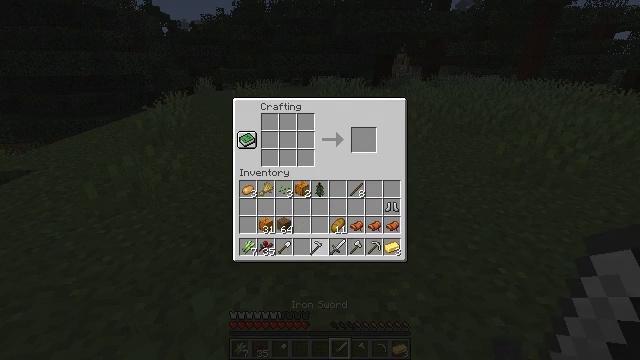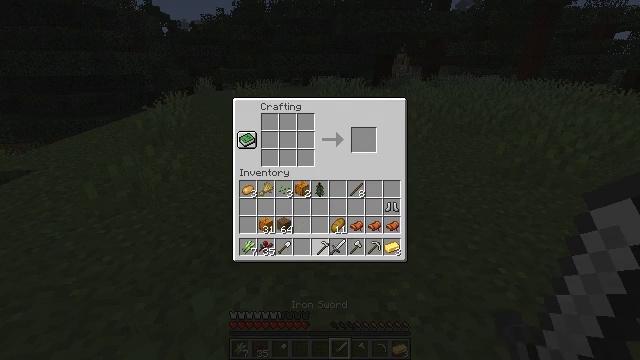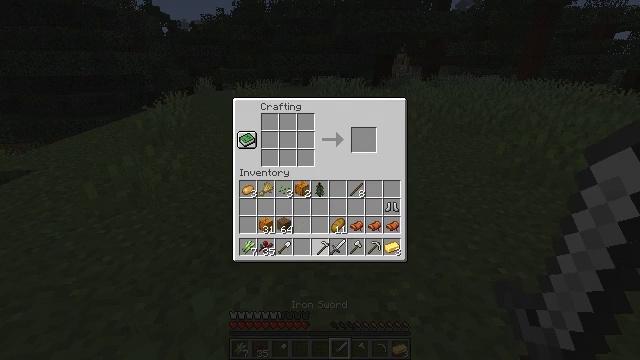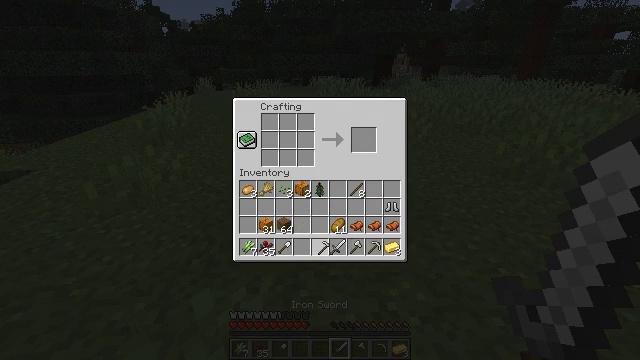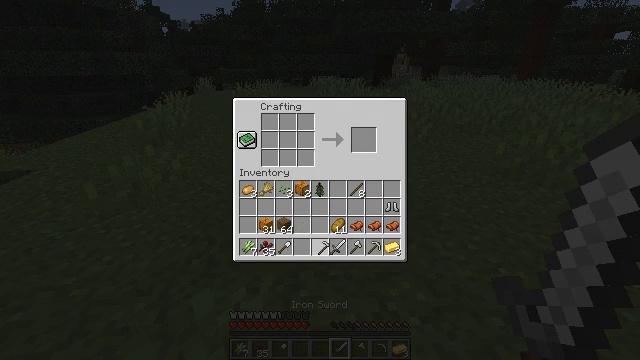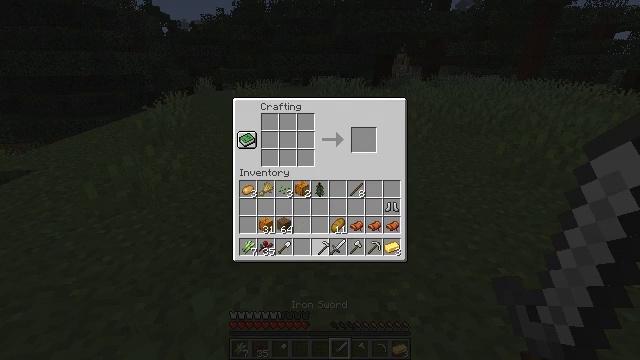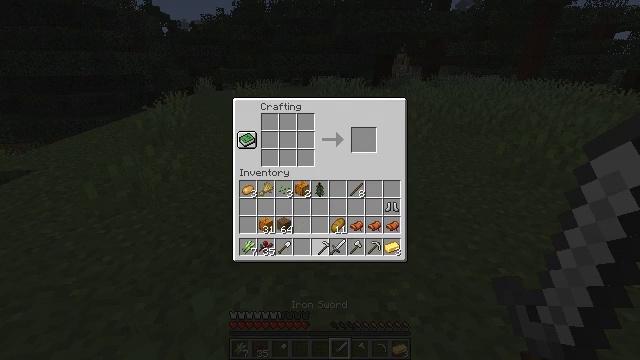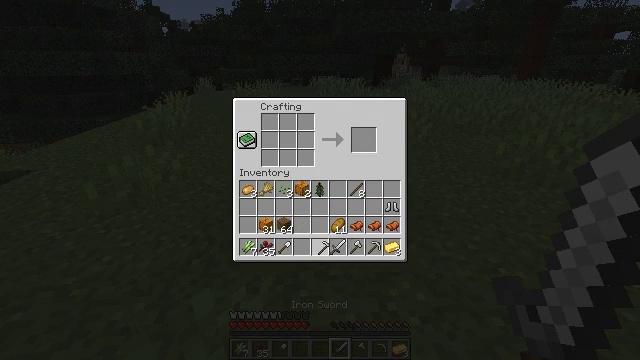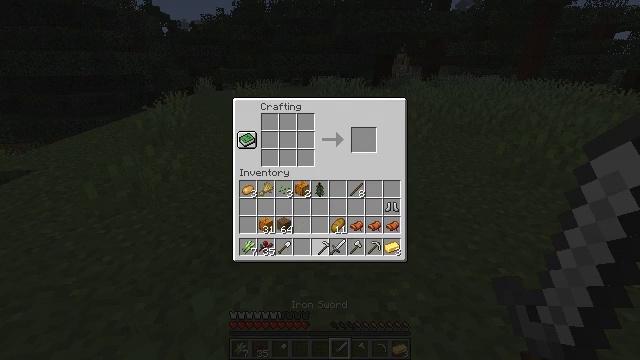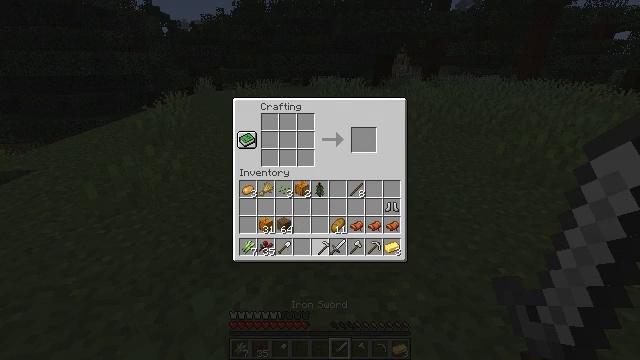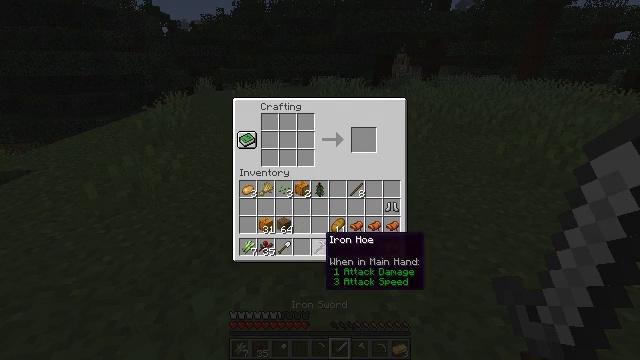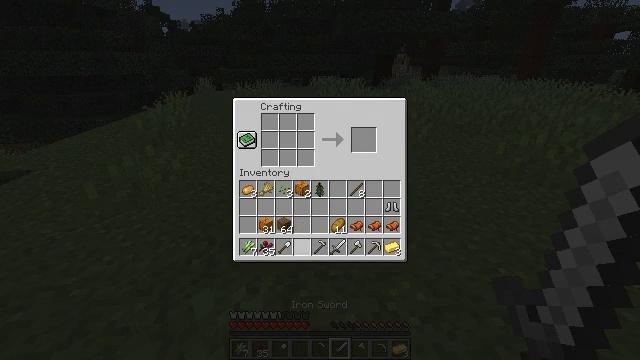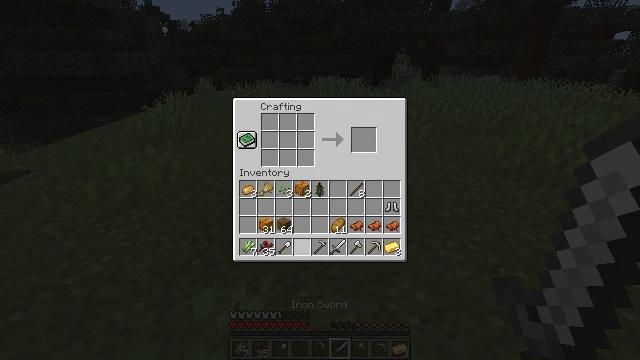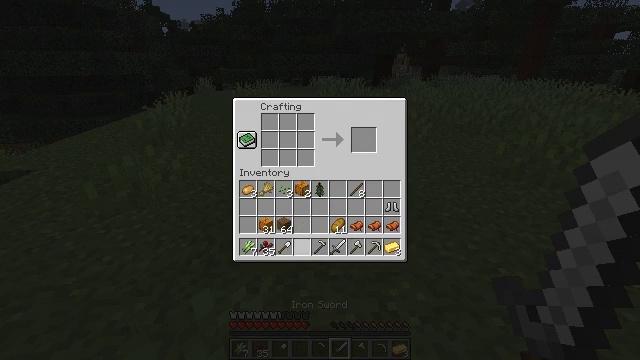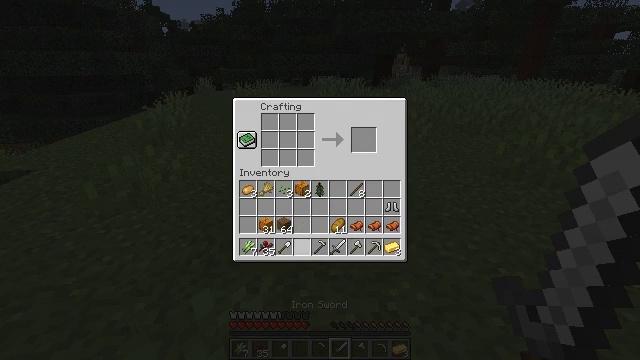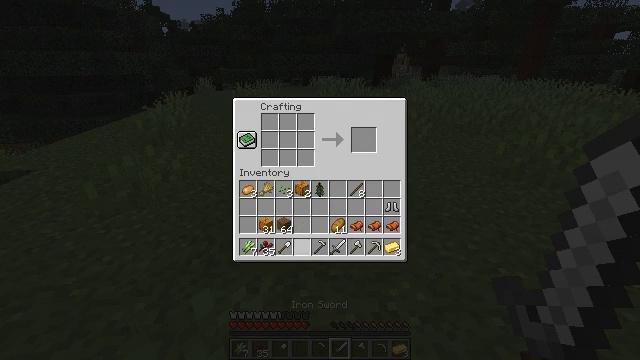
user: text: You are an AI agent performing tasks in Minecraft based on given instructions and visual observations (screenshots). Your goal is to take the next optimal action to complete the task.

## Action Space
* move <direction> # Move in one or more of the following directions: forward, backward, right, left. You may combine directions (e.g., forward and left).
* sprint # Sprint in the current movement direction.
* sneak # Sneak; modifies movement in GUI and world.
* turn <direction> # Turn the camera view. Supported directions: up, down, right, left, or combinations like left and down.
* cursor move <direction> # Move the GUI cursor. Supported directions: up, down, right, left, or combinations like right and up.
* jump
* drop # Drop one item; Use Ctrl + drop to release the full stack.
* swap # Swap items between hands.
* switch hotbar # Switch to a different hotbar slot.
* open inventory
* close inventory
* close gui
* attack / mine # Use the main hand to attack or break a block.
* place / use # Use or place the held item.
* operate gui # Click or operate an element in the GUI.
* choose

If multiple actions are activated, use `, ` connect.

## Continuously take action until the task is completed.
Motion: motion action
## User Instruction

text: Clear the ground by mining grass.
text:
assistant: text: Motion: cursor move right
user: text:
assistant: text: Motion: no_op
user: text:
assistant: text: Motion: no_op
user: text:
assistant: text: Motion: no_op
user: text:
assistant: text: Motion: no_op
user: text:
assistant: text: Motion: no_op
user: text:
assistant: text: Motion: operate gui
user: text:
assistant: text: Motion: operate gui
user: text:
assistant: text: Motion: operate gui
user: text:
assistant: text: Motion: no_op
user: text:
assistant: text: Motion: cursor move left
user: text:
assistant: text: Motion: no_op
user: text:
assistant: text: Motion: no_op
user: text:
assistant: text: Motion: no_op
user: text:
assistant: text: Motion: no_op
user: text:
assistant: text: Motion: no_op
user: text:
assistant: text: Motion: no_op
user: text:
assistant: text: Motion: no_op
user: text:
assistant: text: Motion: operate gui
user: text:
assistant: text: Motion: operate gui
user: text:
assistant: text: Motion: cursor move right, operate gui
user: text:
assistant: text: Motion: no_op
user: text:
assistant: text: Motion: no_op
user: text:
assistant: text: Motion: no_op
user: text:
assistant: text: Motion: operate gui
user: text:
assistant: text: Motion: operate gui
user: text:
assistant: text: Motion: operate gui
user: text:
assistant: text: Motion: no_op
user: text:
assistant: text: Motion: no_op
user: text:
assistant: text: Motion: no_op